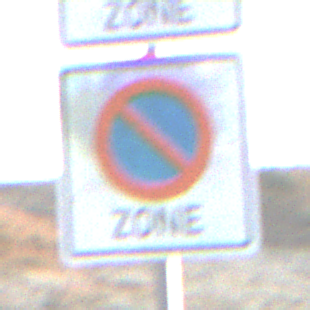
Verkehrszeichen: BeginnEingeschraenktesHalteverbotZone
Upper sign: BeginnZone30
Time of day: SunriseSunset
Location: Outdoor (Nature)
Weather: PartlyCloudy
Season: NotSpecified
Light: Natural